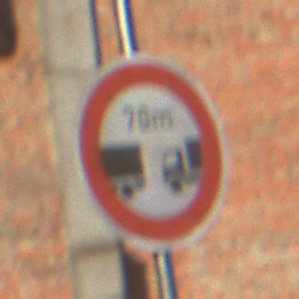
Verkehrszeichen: VerbotUnterschreitenMindestabstand
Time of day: MorningAfternoon
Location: Outdoor (Suburban)
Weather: PartlyCloudy
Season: NotSpecified
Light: Natural